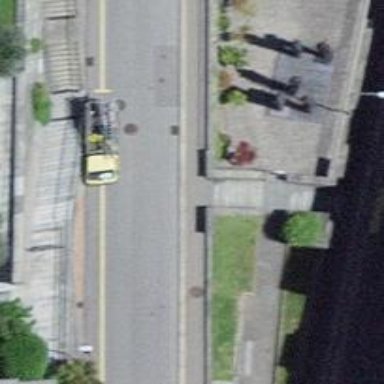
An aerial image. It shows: Road with steps.